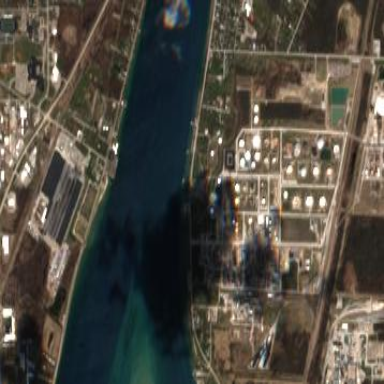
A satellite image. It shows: Industrial area used for natural gas refining.